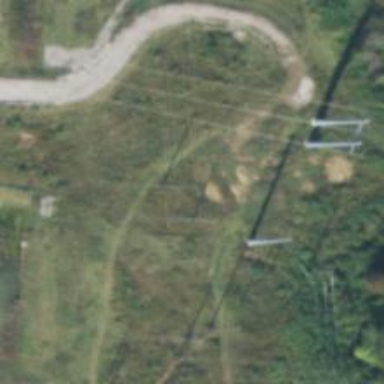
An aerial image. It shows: Power tower.